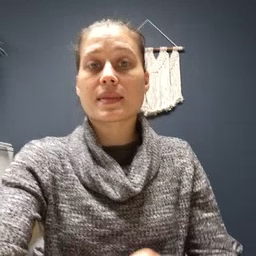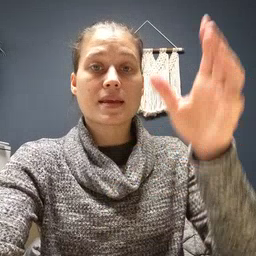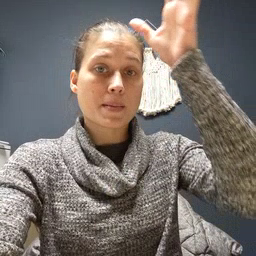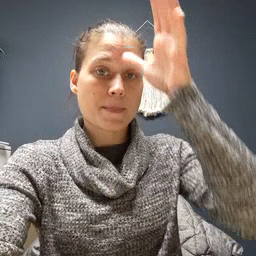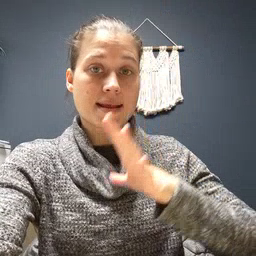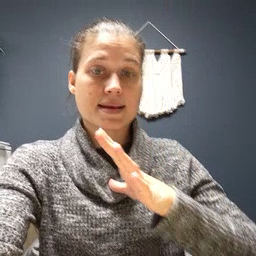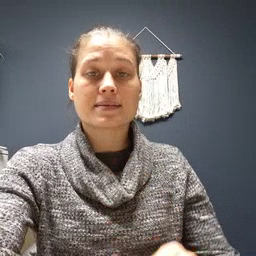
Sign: man